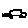
Label: car